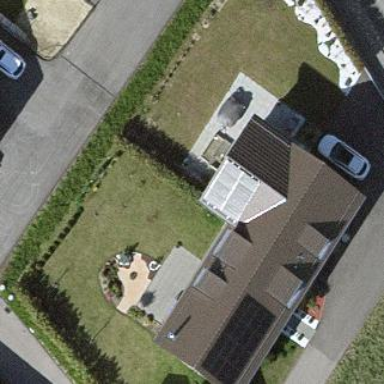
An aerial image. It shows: Semi-detached house.